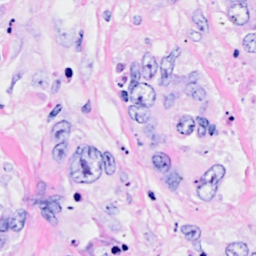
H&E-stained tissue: Breast